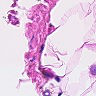
Metastatic tissue present: no